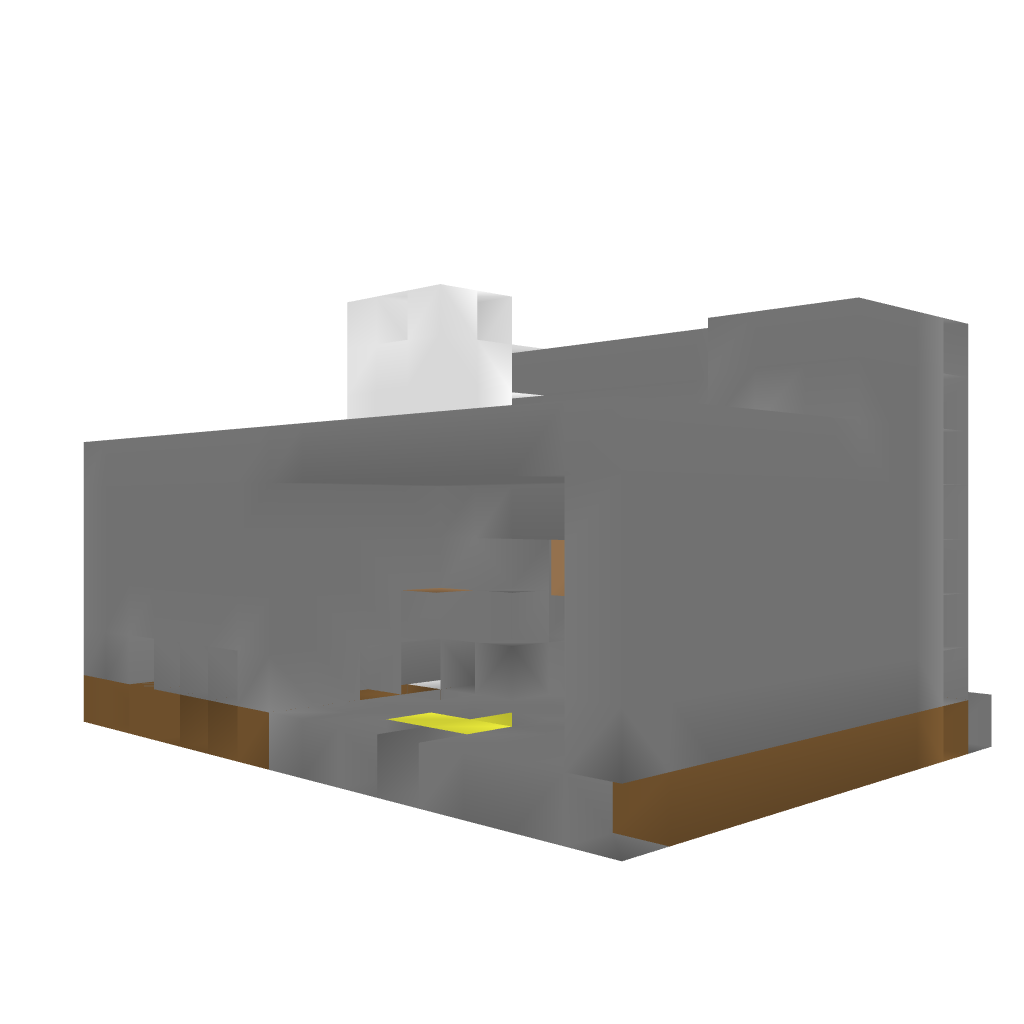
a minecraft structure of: minecart dispenser bad low quality